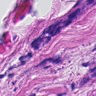
Metastatic tissue present: yes